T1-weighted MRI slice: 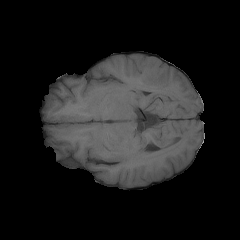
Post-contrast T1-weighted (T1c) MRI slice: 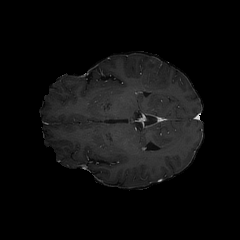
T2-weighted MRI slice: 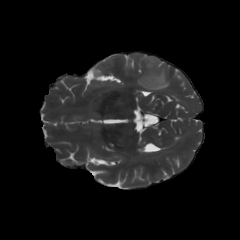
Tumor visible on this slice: yes